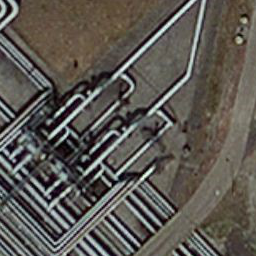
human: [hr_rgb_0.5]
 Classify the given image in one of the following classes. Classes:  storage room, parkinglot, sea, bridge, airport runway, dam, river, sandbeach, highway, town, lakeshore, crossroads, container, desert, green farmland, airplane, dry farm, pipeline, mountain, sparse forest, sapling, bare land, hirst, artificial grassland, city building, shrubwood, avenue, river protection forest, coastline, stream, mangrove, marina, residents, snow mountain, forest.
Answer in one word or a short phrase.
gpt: pipeline